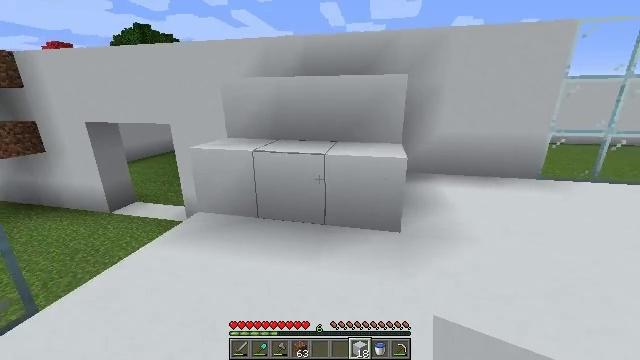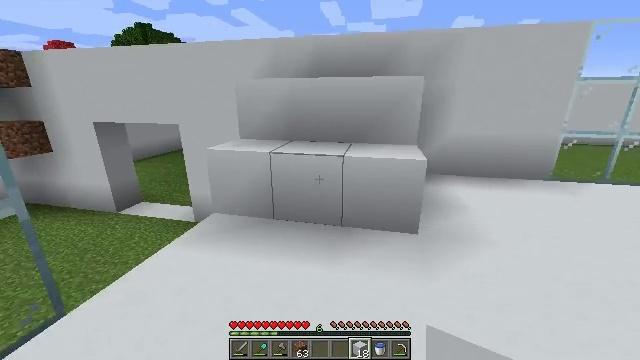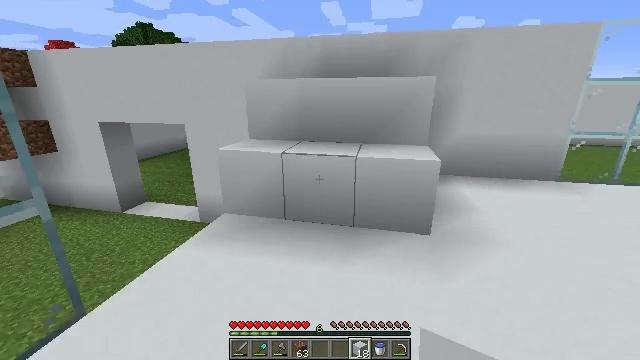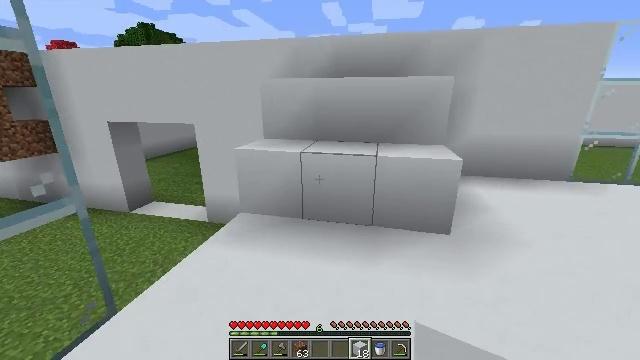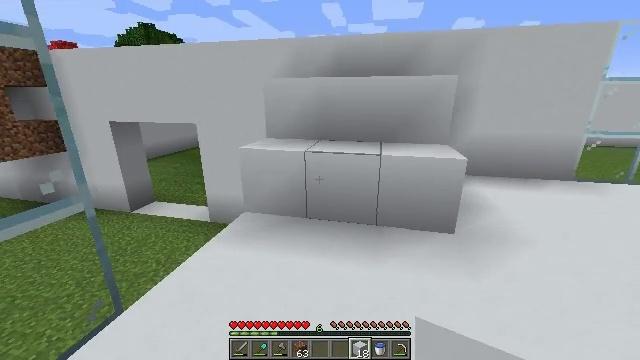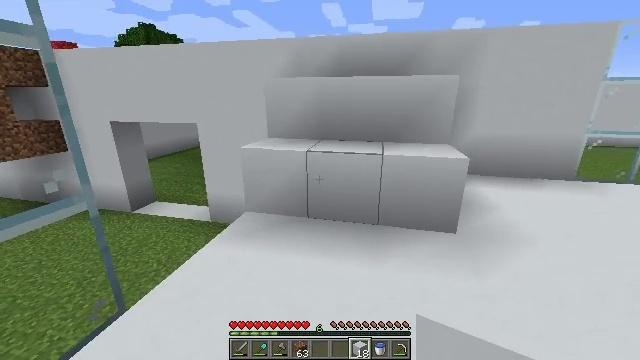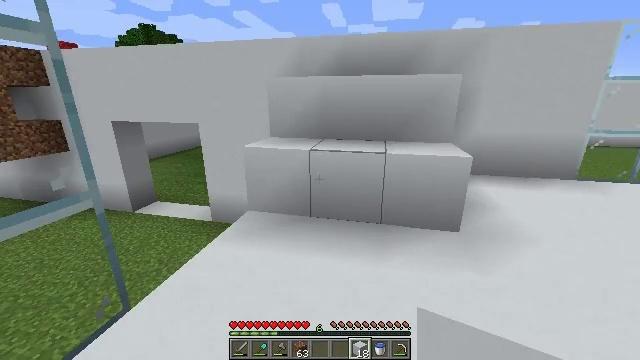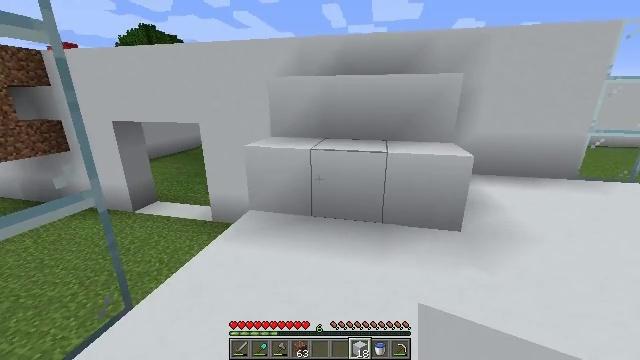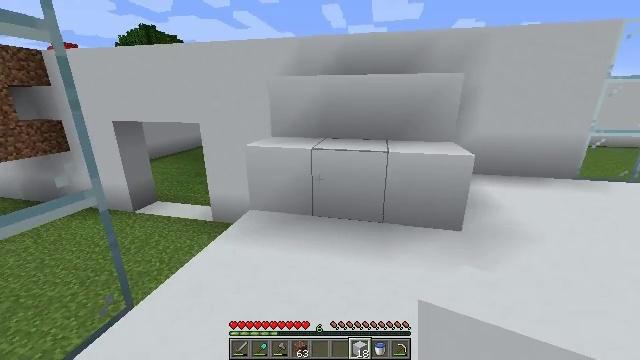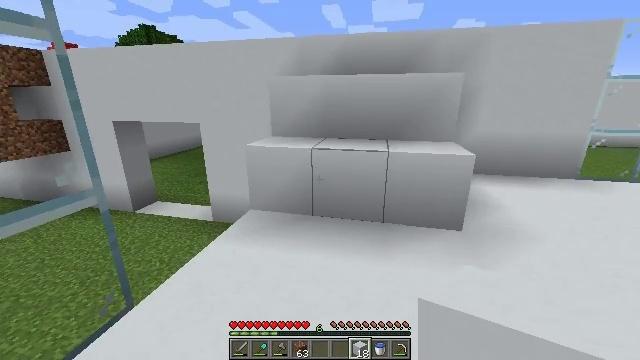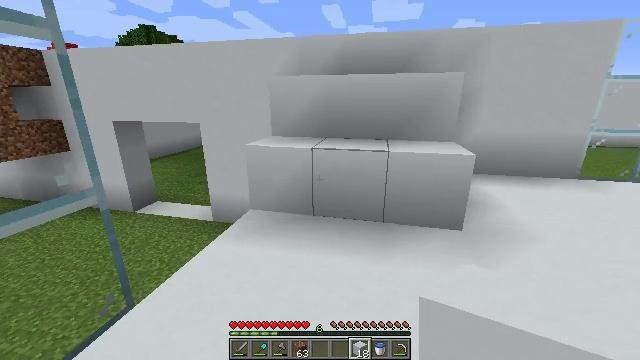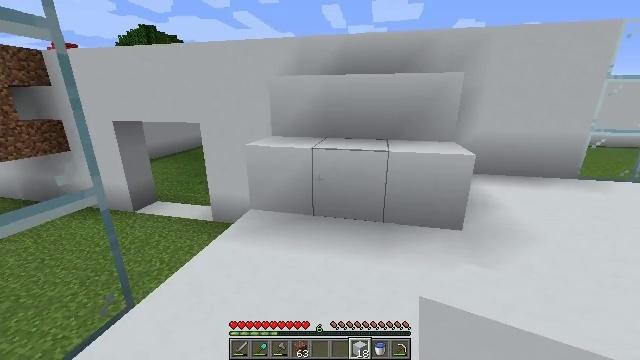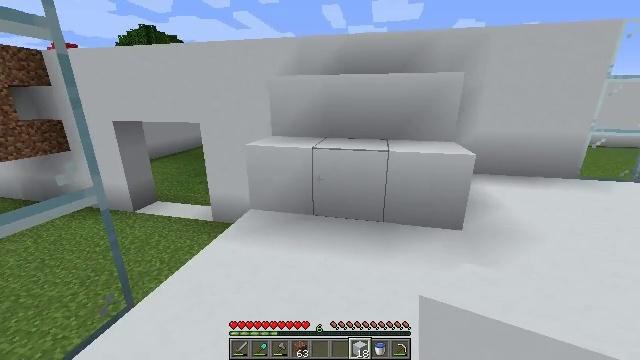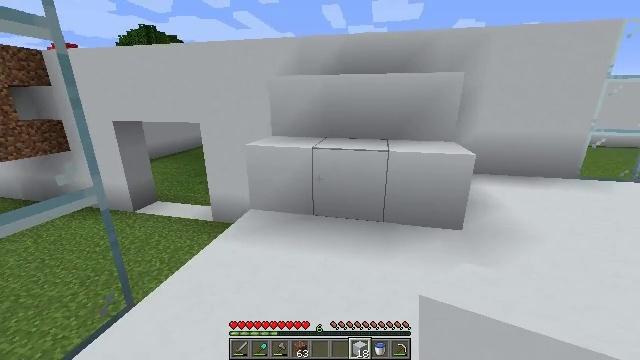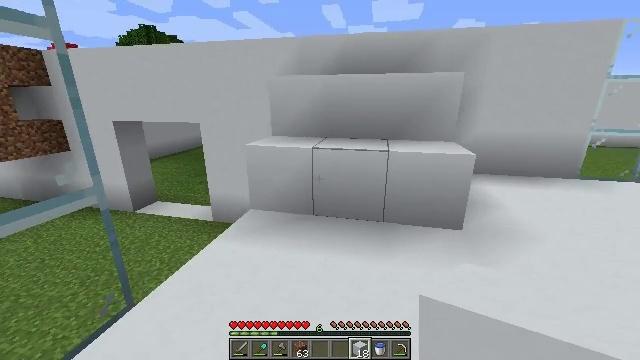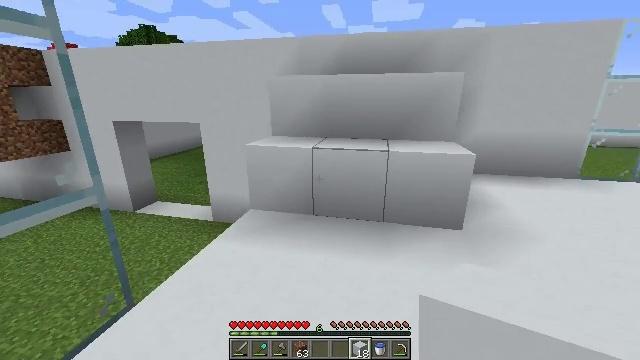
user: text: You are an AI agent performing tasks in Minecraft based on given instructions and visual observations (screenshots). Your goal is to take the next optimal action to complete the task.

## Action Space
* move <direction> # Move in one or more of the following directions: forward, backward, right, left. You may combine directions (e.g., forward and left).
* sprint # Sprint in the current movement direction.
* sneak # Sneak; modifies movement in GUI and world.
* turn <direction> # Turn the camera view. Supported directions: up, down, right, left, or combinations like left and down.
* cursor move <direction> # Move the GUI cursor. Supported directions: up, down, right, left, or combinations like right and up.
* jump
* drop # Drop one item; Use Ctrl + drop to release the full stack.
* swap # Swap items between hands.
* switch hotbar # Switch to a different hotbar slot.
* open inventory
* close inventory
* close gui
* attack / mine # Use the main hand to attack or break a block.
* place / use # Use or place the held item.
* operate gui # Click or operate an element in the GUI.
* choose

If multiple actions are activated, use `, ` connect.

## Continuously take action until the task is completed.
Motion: motion action
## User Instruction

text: Gather white concrete for building projects.
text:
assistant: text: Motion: move left
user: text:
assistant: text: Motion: move left
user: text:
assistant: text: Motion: no_op
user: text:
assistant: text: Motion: no_op
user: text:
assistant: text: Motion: no_op
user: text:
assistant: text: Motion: no_op
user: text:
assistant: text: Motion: no_op
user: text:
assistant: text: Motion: no_op
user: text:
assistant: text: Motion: no_op
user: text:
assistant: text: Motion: no_op
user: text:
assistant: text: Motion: no_op
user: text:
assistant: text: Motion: no_op
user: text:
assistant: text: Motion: no_op
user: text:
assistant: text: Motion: no_op
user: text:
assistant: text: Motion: no_op
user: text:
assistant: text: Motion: no_op
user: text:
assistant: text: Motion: no_op
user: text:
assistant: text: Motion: turn right and down
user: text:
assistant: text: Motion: turn right and down
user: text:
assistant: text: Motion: no_op
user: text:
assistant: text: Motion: turn right
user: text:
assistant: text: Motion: turn right
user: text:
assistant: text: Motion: turn right and up
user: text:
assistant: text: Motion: no_op
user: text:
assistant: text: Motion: no_op
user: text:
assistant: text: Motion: no_op
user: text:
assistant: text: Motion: no_op
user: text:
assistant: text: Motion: no_op
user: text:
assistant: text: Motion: no_op
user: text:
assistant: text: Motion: no_op